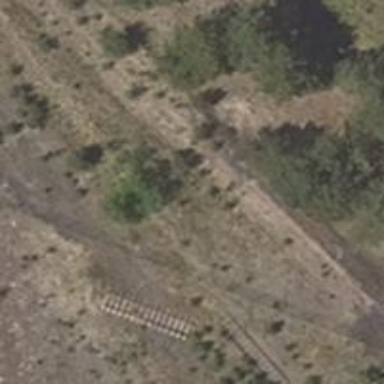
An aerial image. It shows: Abandoned railway yard is depicted.